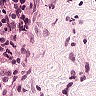
Metastatic tissue present: no